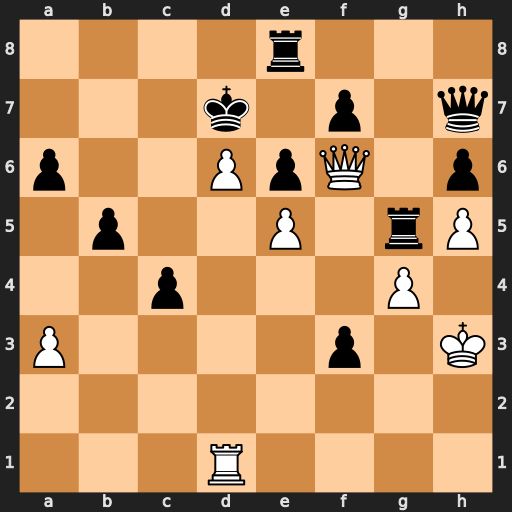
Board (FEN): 4r3/3k1p1q/p2PpQ1p/1p2P1rP/2p3P1/P4p1K/8/3R4
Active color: w
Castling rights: -
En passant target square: -
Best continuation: Qxf3 Rb8 Qf6